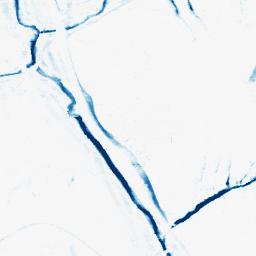
Category: morphological
Decomposition family: morphological_ellipse
Decomposition parameters: operation: closing
width: 5
height: 10
Upsampling method: quartic
Upsampling parameters: scale: 4
Upsampling scale: 4